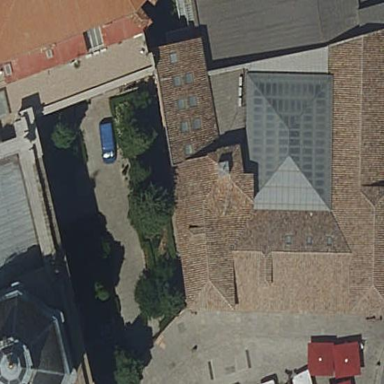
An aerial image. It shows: Museum building with brown roof.